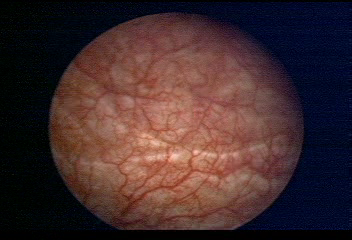
Modality: WLC
Class: Normal mucosa
Bladder cancer association: No